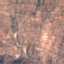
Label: PermanentCrop